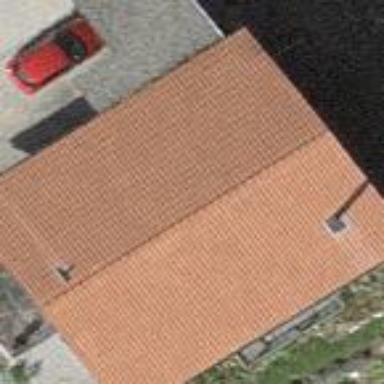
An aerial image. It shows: Building with roof made of roof tiles.